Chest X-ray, PA view. Patient: 63 years old, sex M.
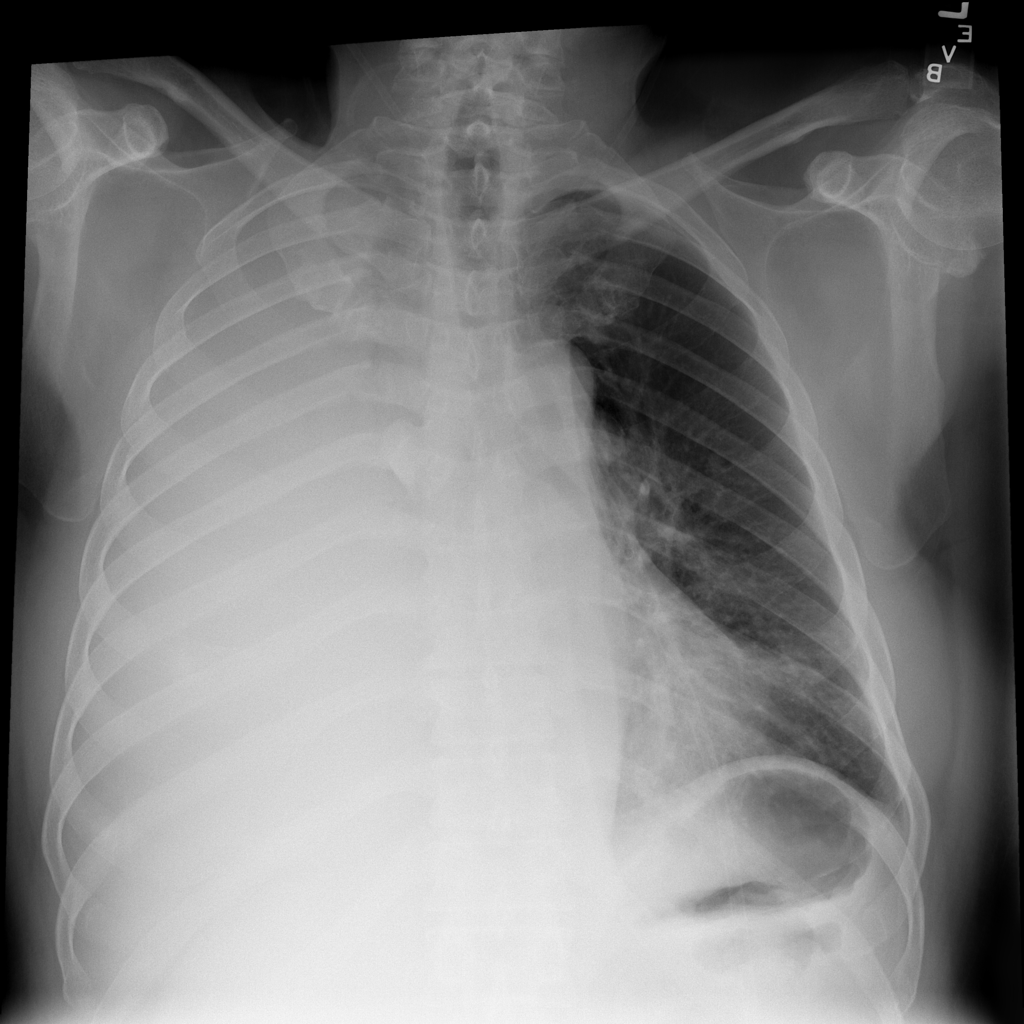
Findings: Atelectasis, Effusion